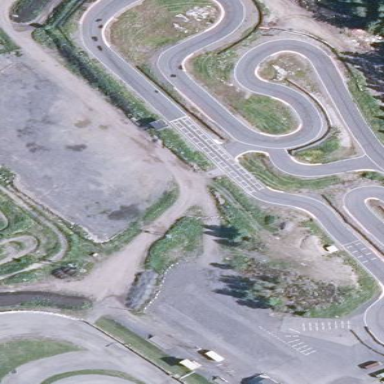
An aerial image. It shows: Unpaved motor sports pitch.